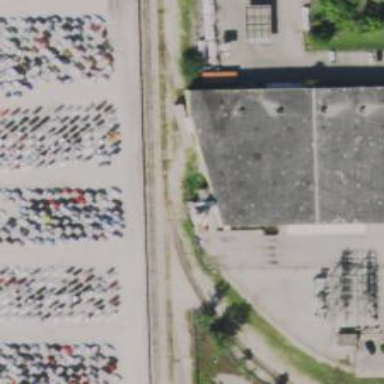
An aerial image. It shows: Railway siding with rails.